Question: I'm using jQuery DataTables script and I don't want to see these numbers in pagination.

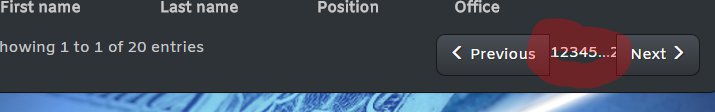
Answer: Use <URL> value to set pagination style.
For example:
'''
$('#example').DataTable({
"pagingType": "simple"
});
'''